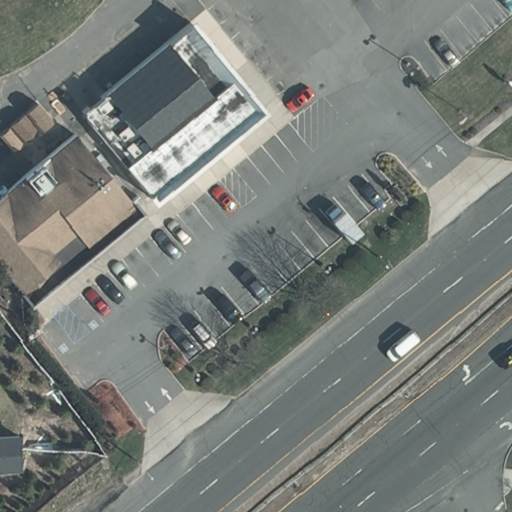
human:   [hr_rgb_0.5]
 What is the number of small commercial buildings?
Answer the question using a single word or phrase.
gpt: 0

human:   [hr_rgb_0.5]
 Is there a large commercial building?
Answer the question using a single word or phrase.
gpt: yes

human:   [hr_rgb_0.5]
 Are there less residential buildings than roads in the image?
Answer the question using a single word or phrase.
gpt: yes

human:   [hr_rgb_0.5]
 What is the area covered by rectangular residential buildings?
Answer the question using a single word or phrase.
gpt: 0m2

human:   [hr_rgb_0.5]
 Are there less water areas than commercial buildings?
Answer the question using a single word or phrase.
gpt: yes

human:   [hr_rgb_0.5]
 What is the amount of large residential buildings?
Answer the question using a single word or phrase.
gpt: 0

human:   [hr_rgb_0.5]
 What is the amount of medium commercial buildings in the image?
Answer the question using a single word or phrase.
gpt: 0

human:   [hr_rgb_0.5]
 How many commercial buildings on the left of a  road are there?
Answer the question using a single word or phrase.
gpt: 1

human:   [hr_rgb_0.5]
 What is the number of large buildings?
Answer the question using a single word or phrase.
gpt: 1

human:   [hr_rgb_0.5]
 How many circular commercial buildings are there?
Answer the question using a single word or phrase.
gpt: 0

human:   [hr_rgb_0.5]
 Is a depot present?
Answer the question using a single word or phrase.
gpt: no

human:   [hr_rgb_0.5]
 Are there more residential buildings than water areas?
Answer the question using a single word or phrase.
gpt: no

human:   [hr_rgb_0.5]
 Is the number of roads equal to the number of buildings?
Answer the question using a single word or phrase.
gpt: no

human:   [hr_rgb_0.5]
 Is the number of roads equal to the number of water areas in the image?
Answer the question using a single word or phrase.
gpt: no

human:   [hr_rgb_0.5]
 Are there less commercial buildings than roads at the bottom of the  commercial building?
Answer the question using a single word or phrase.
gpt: yes

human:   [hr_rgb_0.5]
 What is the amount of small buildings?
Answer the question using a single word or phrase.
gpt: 0

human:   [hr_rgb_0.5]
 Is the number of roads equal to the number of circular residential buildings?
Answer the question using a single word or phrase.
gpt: no

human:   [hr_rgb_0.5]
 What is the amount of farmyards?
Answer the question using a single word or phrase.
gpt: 0

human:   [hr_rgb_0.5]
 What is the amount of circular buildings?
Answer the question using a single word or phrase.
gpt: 0

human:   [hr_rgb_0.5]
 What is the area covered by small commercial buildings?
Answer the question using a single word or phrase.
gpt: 0m2

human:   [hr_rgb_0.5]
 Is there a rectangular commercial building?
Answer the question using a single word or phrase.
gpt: no

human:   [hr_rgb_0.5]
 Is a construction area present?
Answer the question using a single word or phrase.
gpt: no

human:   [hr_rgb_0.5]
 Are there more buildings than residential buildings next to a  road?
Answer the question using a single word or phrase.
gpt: yes

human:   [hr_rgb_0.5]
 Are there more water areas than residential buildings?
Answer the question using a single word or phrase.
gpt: no

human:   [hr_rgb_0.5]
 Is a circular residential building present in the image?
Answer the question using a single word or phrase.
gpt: no

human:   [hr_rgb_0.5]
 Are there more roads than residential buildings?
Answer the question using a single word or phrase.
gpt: yes

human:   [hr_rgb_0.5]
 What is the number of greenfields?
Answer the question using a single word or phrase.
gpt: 0

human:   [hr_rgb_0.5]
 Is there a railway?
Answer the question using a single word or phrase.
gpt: no

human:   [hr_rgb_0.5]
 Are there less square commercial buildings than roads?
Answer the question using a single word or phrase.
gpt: yes

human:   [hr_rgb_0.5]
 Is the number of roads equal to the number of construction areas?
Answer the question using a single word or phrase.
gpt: no

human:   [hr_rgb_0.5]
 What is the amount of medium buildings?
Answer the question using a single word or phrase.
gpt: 0

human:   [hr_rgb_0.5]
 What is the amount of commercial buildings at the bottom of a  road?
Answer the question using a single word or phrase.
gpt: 0

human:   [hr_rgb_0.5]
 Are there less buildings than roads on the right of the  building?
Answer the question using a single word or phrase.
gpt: yes

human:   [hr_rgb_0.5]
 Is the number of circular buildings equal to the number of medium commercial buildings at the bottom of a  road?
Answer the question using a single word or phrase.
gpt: yes

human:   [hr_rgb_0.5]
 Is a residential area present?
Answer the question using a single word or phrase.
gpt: no

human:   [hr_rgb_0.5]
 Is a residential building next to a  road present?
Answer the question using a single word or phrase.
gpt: no